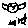
Label: bird